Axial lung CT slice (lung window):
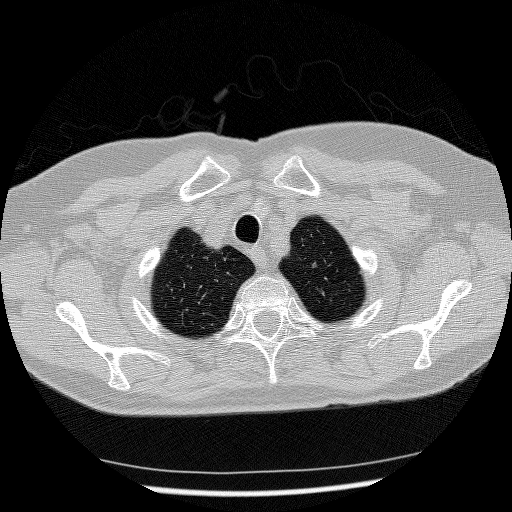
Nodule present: no